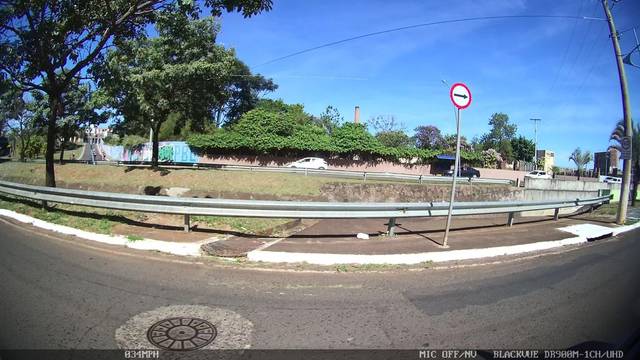
Region: Brazil
Coordinates: -20.552, -47.409